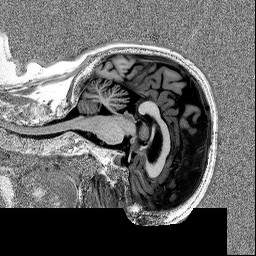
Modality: MP2RAGE
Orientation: sagittal
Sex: female